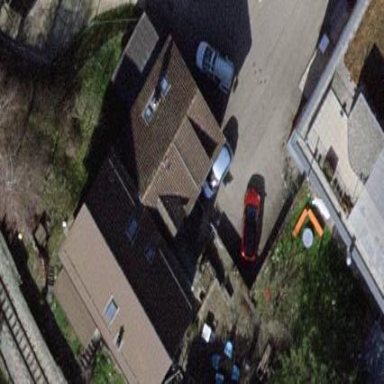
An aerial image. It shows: Simple house.